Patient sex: F
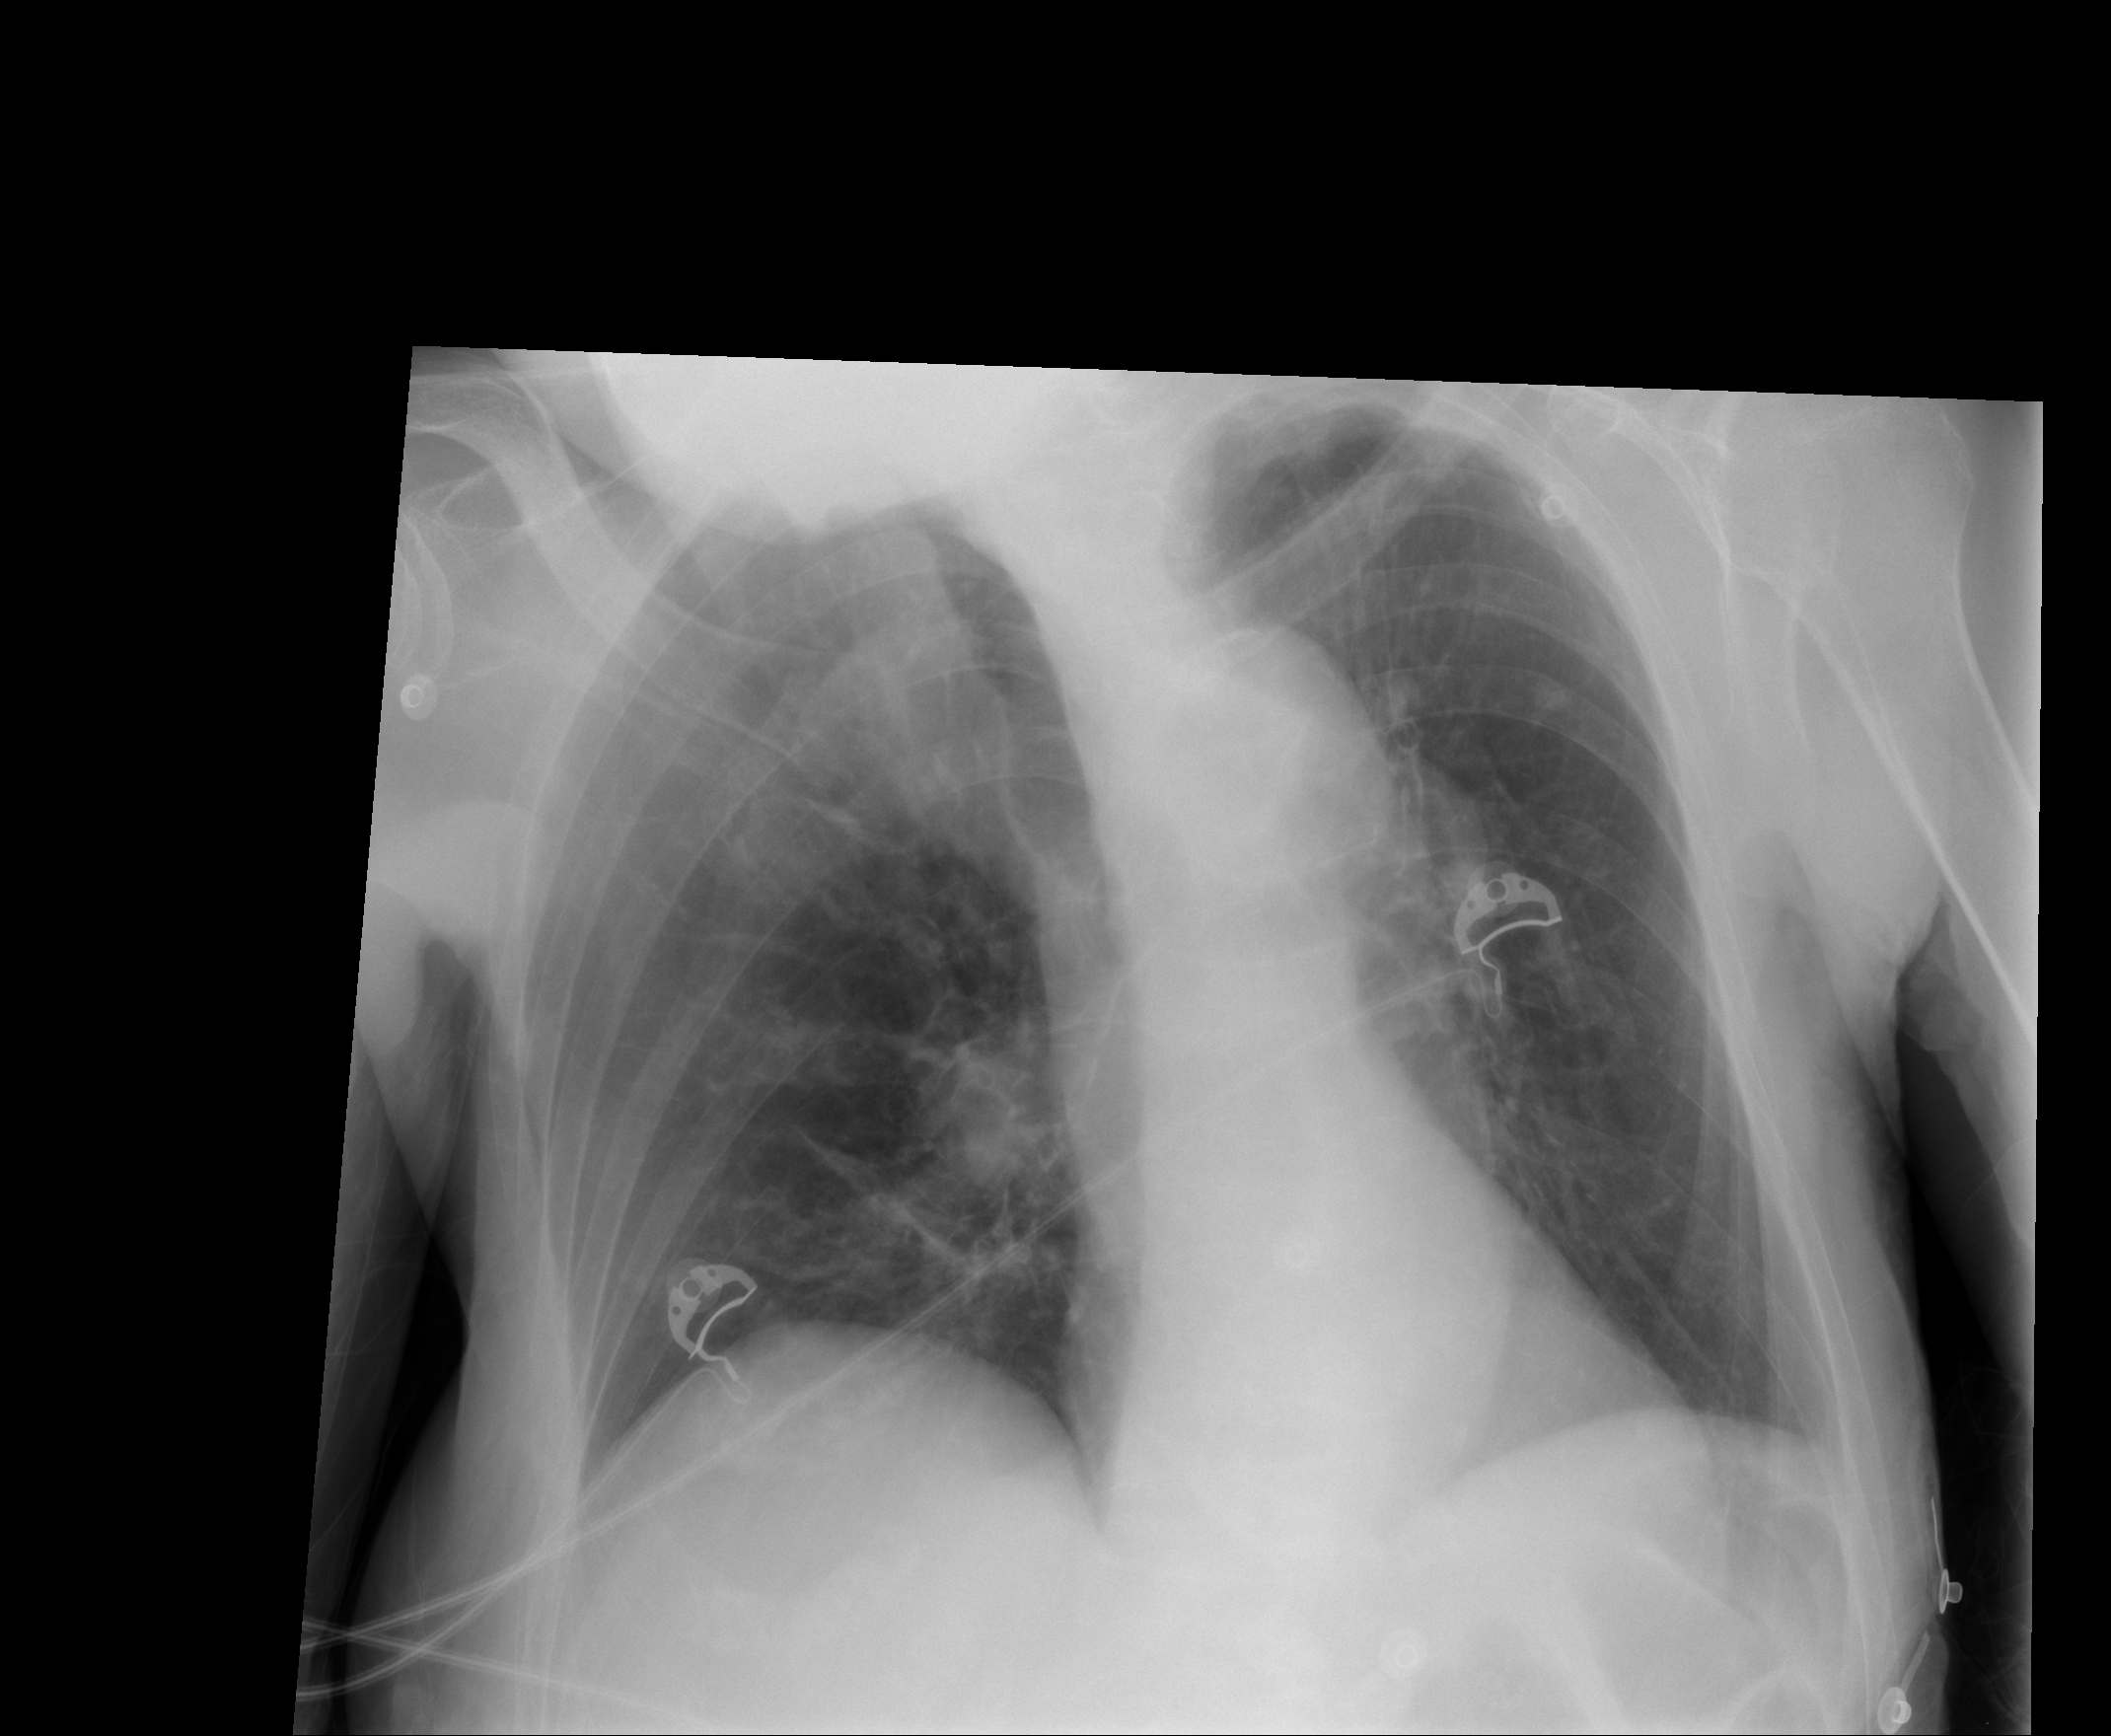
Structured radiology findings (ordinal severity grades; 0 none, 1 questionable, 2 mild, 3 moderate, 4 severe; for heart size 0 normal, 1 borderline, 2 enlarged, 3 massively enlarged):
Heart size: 0
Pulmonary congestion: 2
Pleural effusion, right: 0
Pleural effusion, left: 0
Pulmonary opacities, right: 0
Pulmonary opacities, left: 0
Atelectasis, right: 2
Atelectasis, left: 0